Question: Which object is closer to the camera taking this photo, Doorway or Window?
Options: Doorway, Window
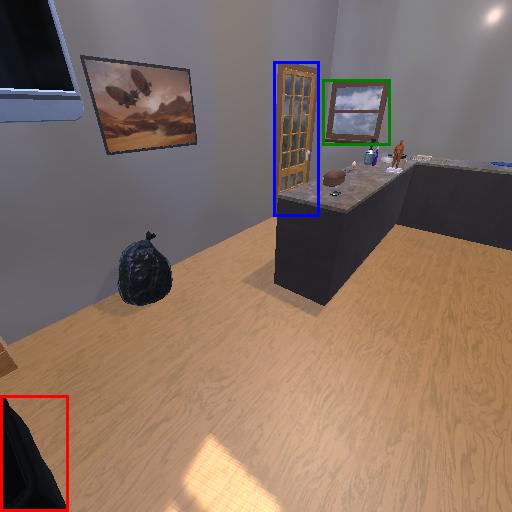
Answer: Doorway